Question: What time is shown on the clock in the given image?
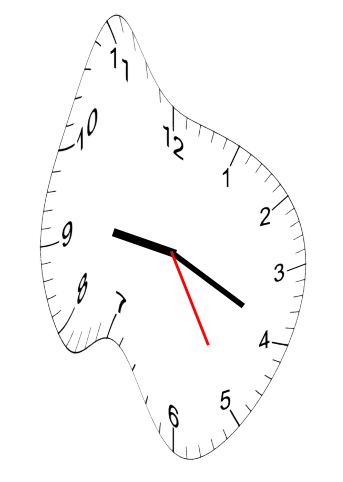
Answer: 09:19:25